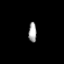
Tissue: prostate
Cell type: T cells
Senescence score: 0.9027
Nuclear area (px): 155
Mean DAPI intensity: 164.09